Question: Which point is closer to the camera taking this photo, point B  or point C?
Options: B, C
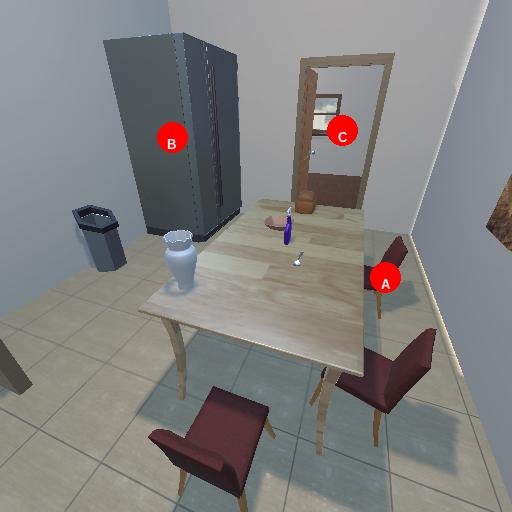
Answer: B